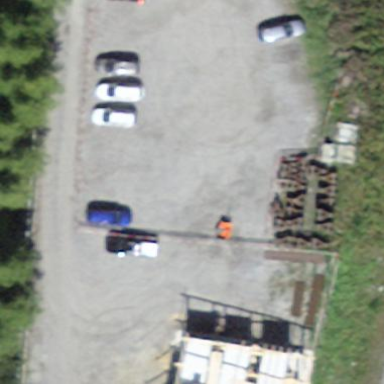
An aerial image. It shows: Parking area with unpaved surface.